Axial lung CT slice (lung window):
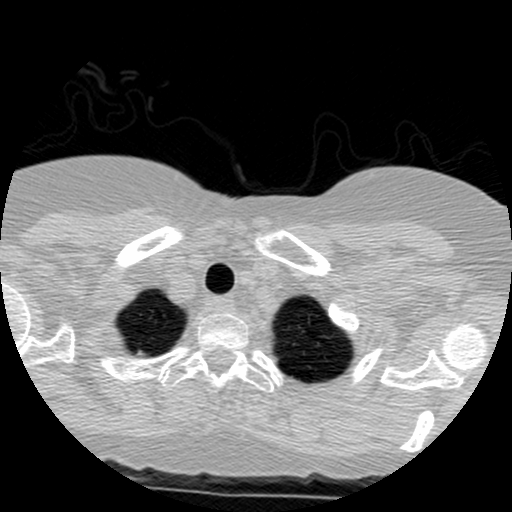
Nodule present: no